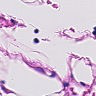
Metastatic tissue present: no